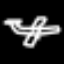
Label: airplane